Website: lowes
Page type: billing-address
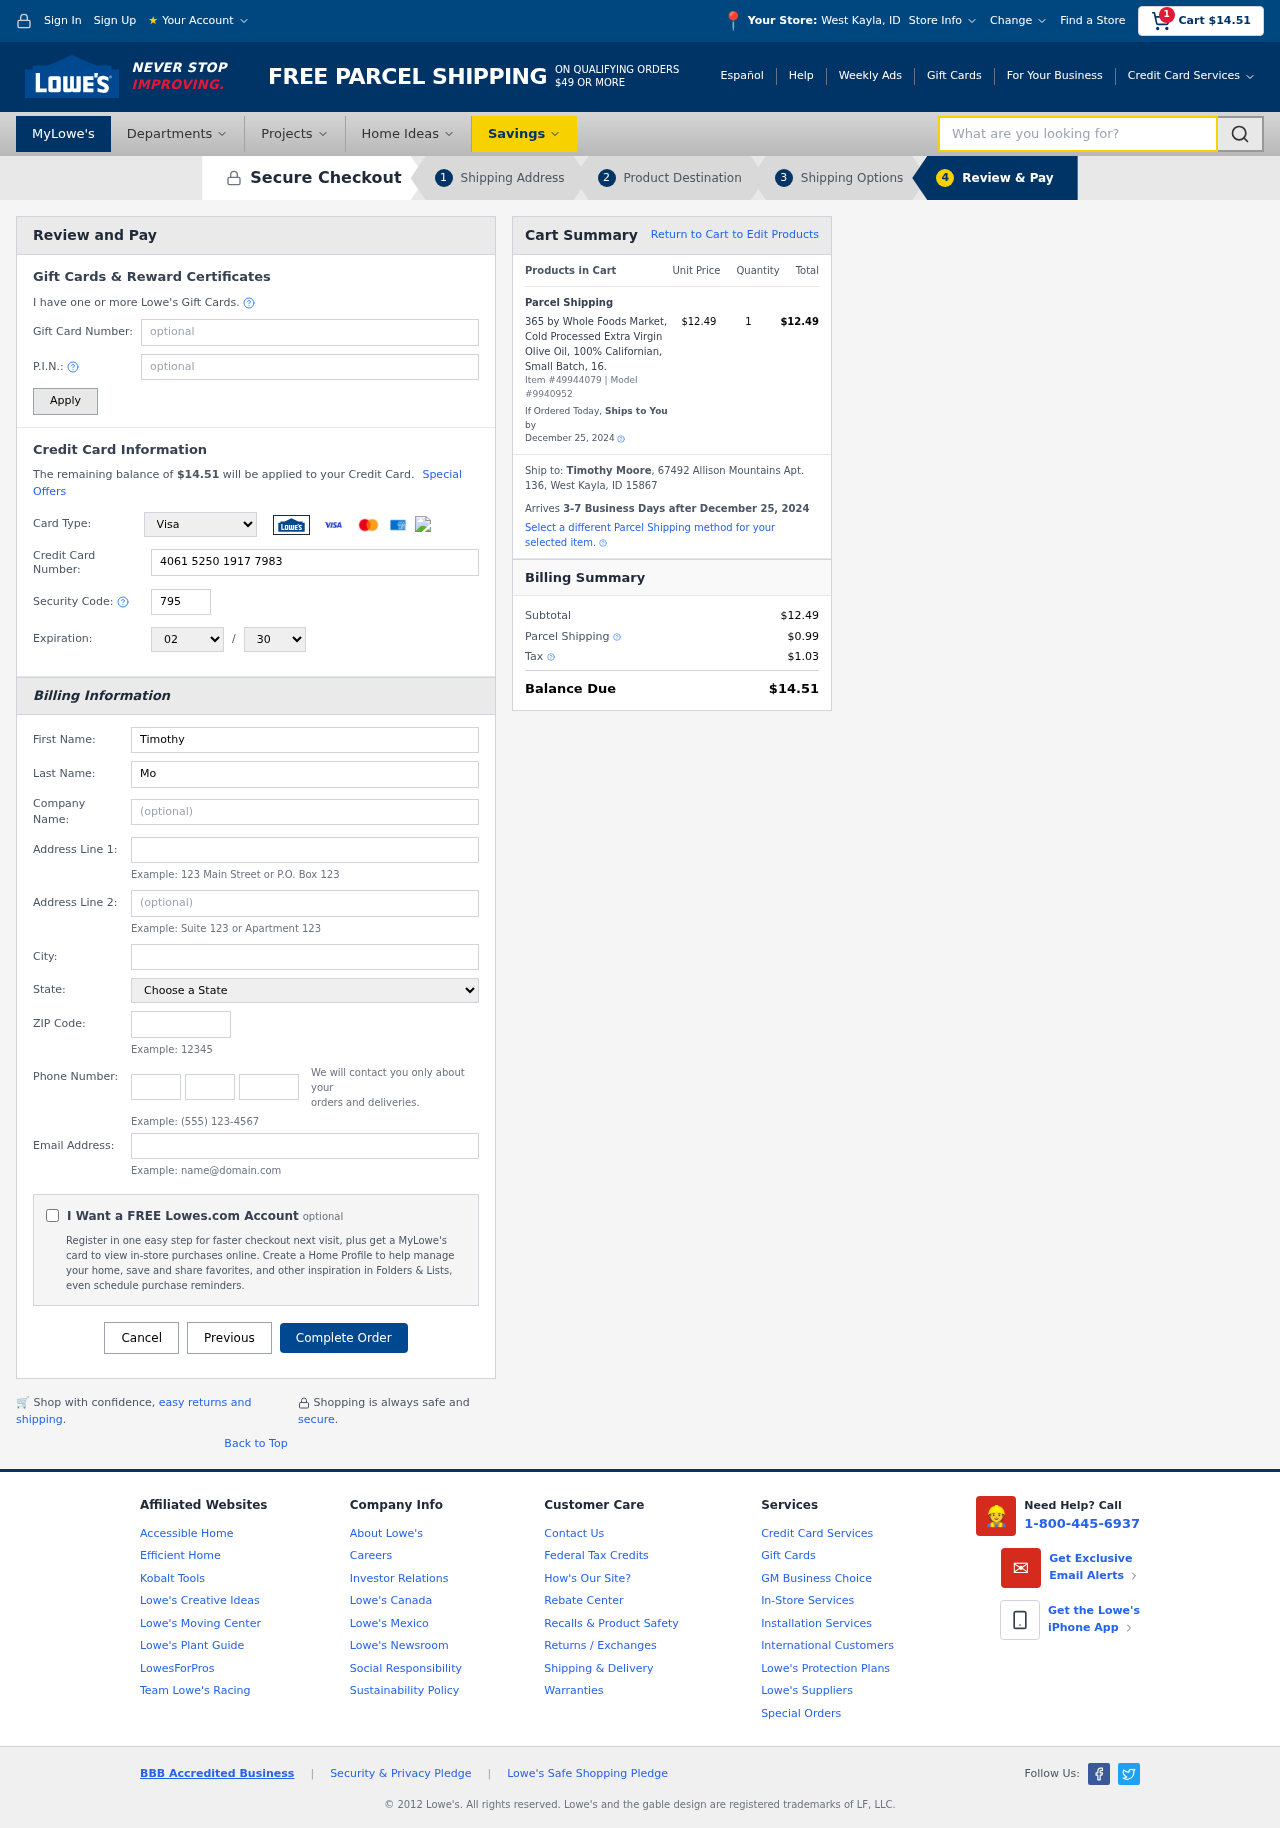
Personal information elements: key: PII_CARD_CVV
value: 795
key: PII_CARD_EXPIRY_MONTH
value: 02
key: PII_CARD_EXPIRY_YEAR
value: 30
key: PII_CARD_NUMBER
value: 4061 5250 1917 7983
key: PII_CARD_TYPE
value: Visa
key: PII_CITY
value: West Kayla
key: PII_CITY_STATE
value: West Kayla, ID
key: PII_EMAIL
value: timothymoore@yahoo.com
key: PII_FIRSTNAME
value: Timothy
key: PII_FULLNAME
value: Timothy Moore
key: PII_LASTNAME
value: Moore
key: PII_PHONE_AREA
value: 754
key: PII_PHONE_PREFIX
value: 205
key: PII_PHONE_SUFFIX
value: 3340
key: PII_POSTCODE
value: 15867
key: PII_STATE
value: Idaho
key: PII_STREET
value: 67492 Allison Mountains Apt. 136
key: PII_CITY_STATE_ZIP
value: West Kayla, ID 15867
Product elements: key: PRODUCT1_NAME
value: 365 by Whole Foods Market, Cold Processed Extra Virgin Olive Oil, 100% Californian, Small Batch, 16.
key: PRODUCT1_PRICE
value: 12.49
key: PRODUCT1_QUANTITY
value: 1
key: PRODUCT_ITEM_NUMBER
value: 49944079
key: PRODUCT_MODEL_NUMBER
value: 9940952
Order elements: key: ORDER_SUBTOTAL
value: $14.51
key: ORDER_TOTAL
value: $14.51
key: ORDER_SHIPPING_DATE
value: December 25, 2024
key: ORDER_SUBTOTAL
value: $12.49
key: ORDER_DELIVERY_DATE
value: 3-7 Business Days after December 25, 2024
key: ORDER_SHIPPING_DATE2
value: December 25, 2024
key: ORDER_SUBTOTAL2
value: $12.49
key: ORDER_SHIPPING_COST
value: $0.99
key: ORDER_TAX
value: $1.03
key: ORDER_TOTAL2
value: $14.51
Search elements: key: HEADER_SEARCH
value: What are you looking for?